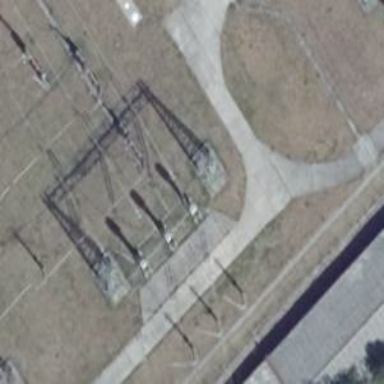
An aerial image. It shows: Power line with 3 cables in bay configuration.